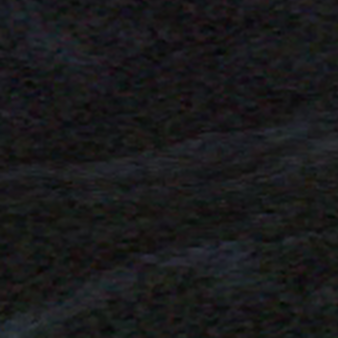
Label: other